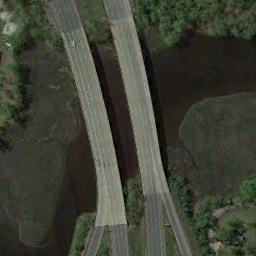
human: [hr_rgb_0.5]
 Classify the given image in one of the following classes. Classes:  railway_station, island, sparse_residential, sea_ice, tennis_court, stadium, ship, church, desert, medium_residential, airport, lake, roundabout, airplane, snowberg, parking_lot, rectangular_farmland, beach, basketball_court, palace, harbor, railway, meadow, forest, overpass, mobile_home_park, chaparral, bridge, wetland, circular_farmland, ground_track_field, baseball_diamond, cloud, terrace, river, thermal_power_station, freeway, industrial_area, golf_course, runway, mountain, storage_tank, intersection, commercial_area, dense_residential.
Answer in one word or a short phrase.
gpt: bridge